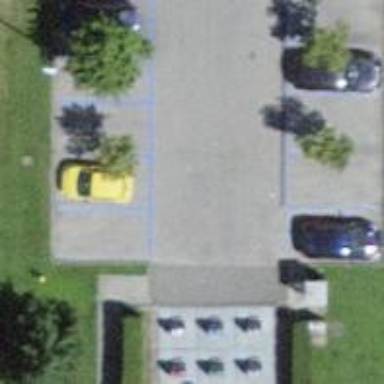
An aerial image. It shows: Parking aisle designated as service road.